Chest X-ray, PA view. Patient: 64 years old, sex M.
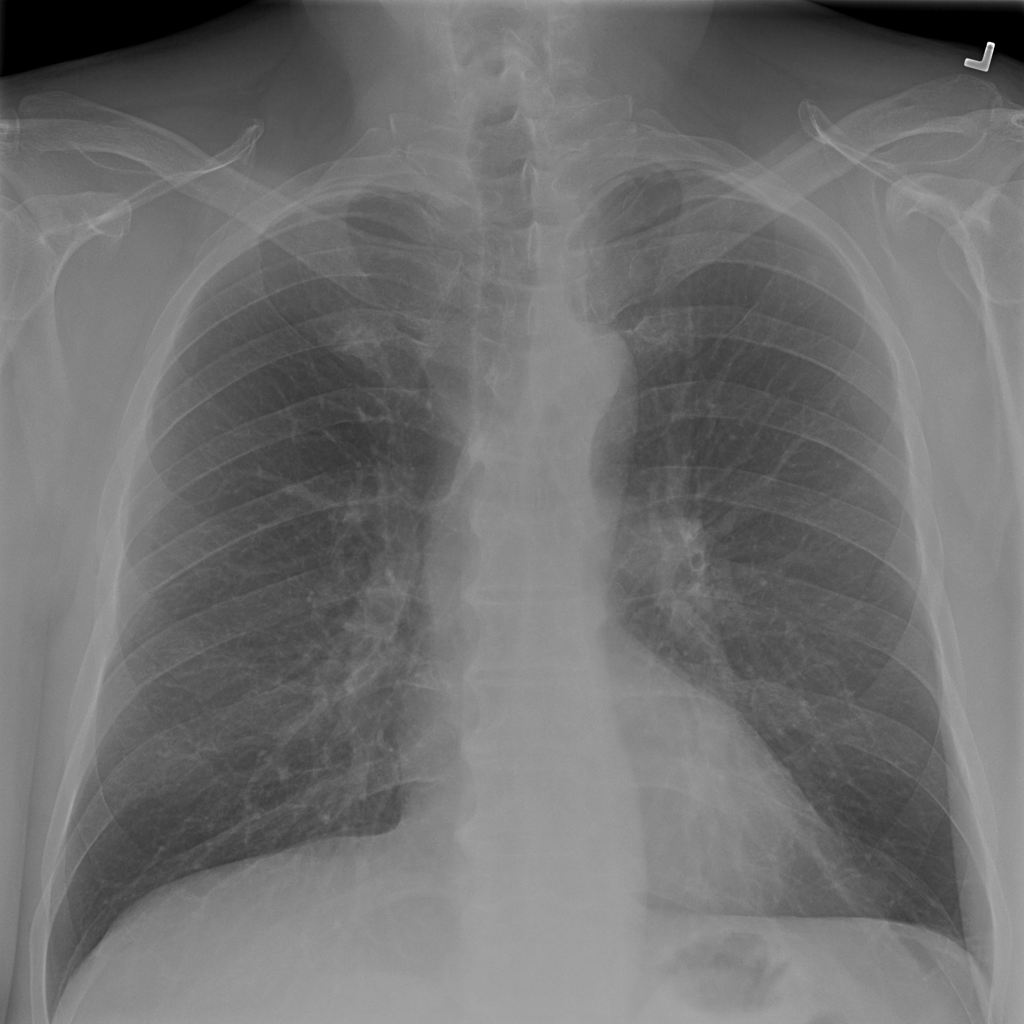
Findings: No Finding